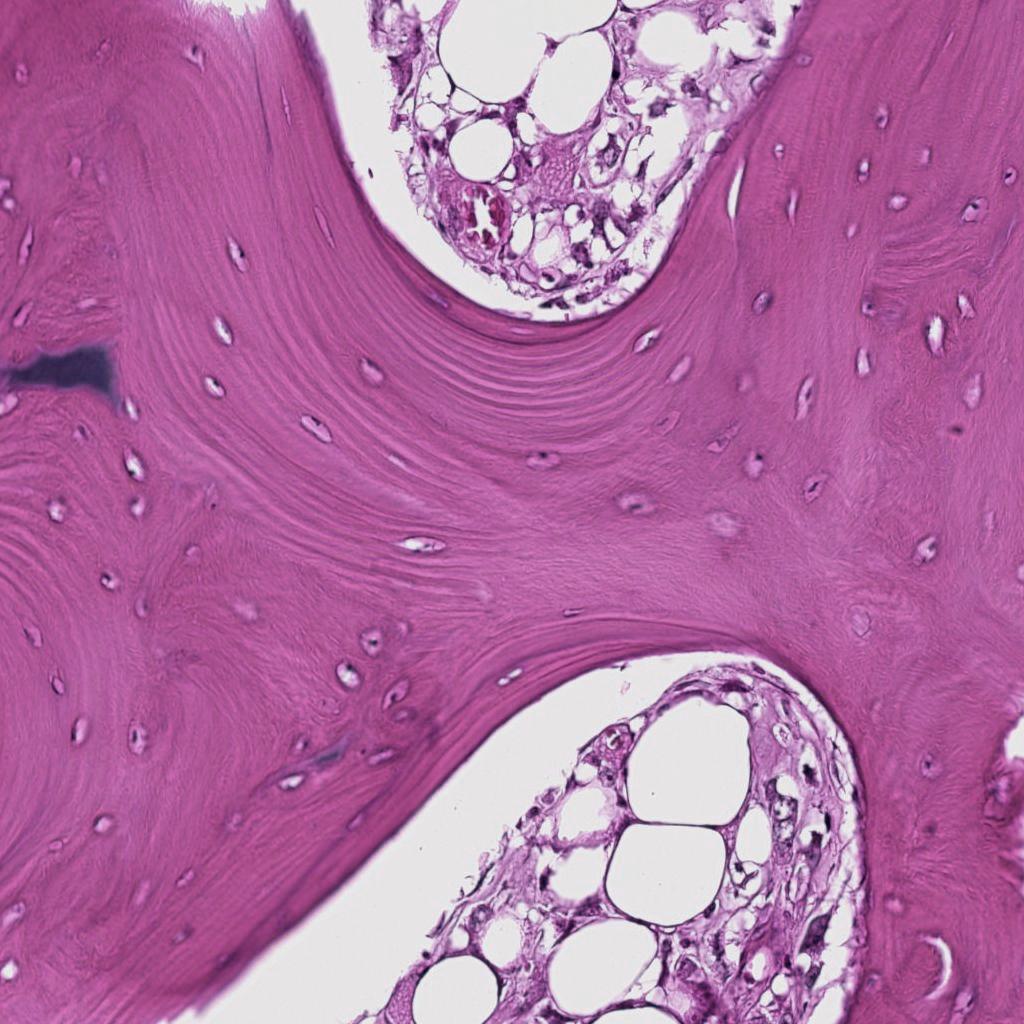
Label: Viable